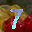
Label: 7